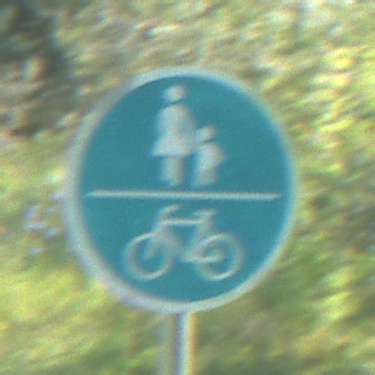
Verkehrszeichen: GemeinsamerGehUndRadweg
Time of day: MorningAfternoon
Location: Outdoor (Nature)
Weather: Clear
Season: NotSpecified
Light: Natural